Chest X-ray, PA view. Patient: 47 years old, sex F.
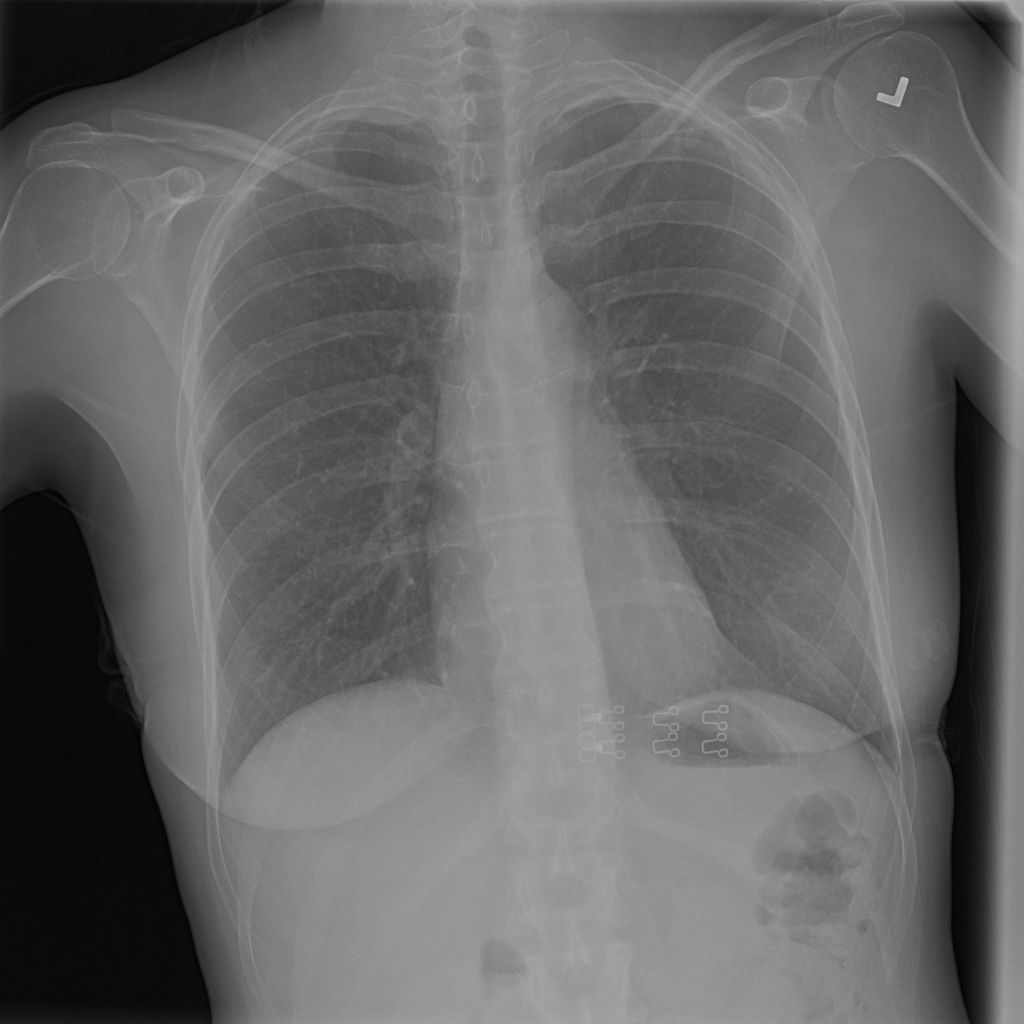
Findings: No Finding